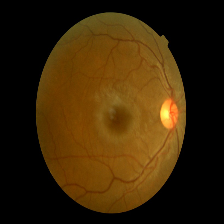
Diabetic retinopathy grade: Mild